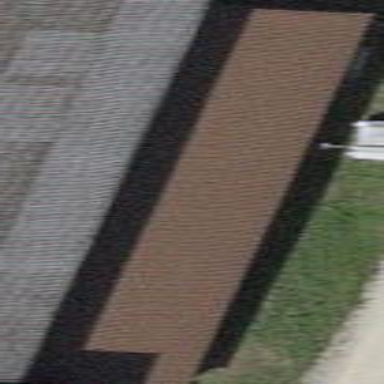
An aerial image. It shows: View of roof of building.